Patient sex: M
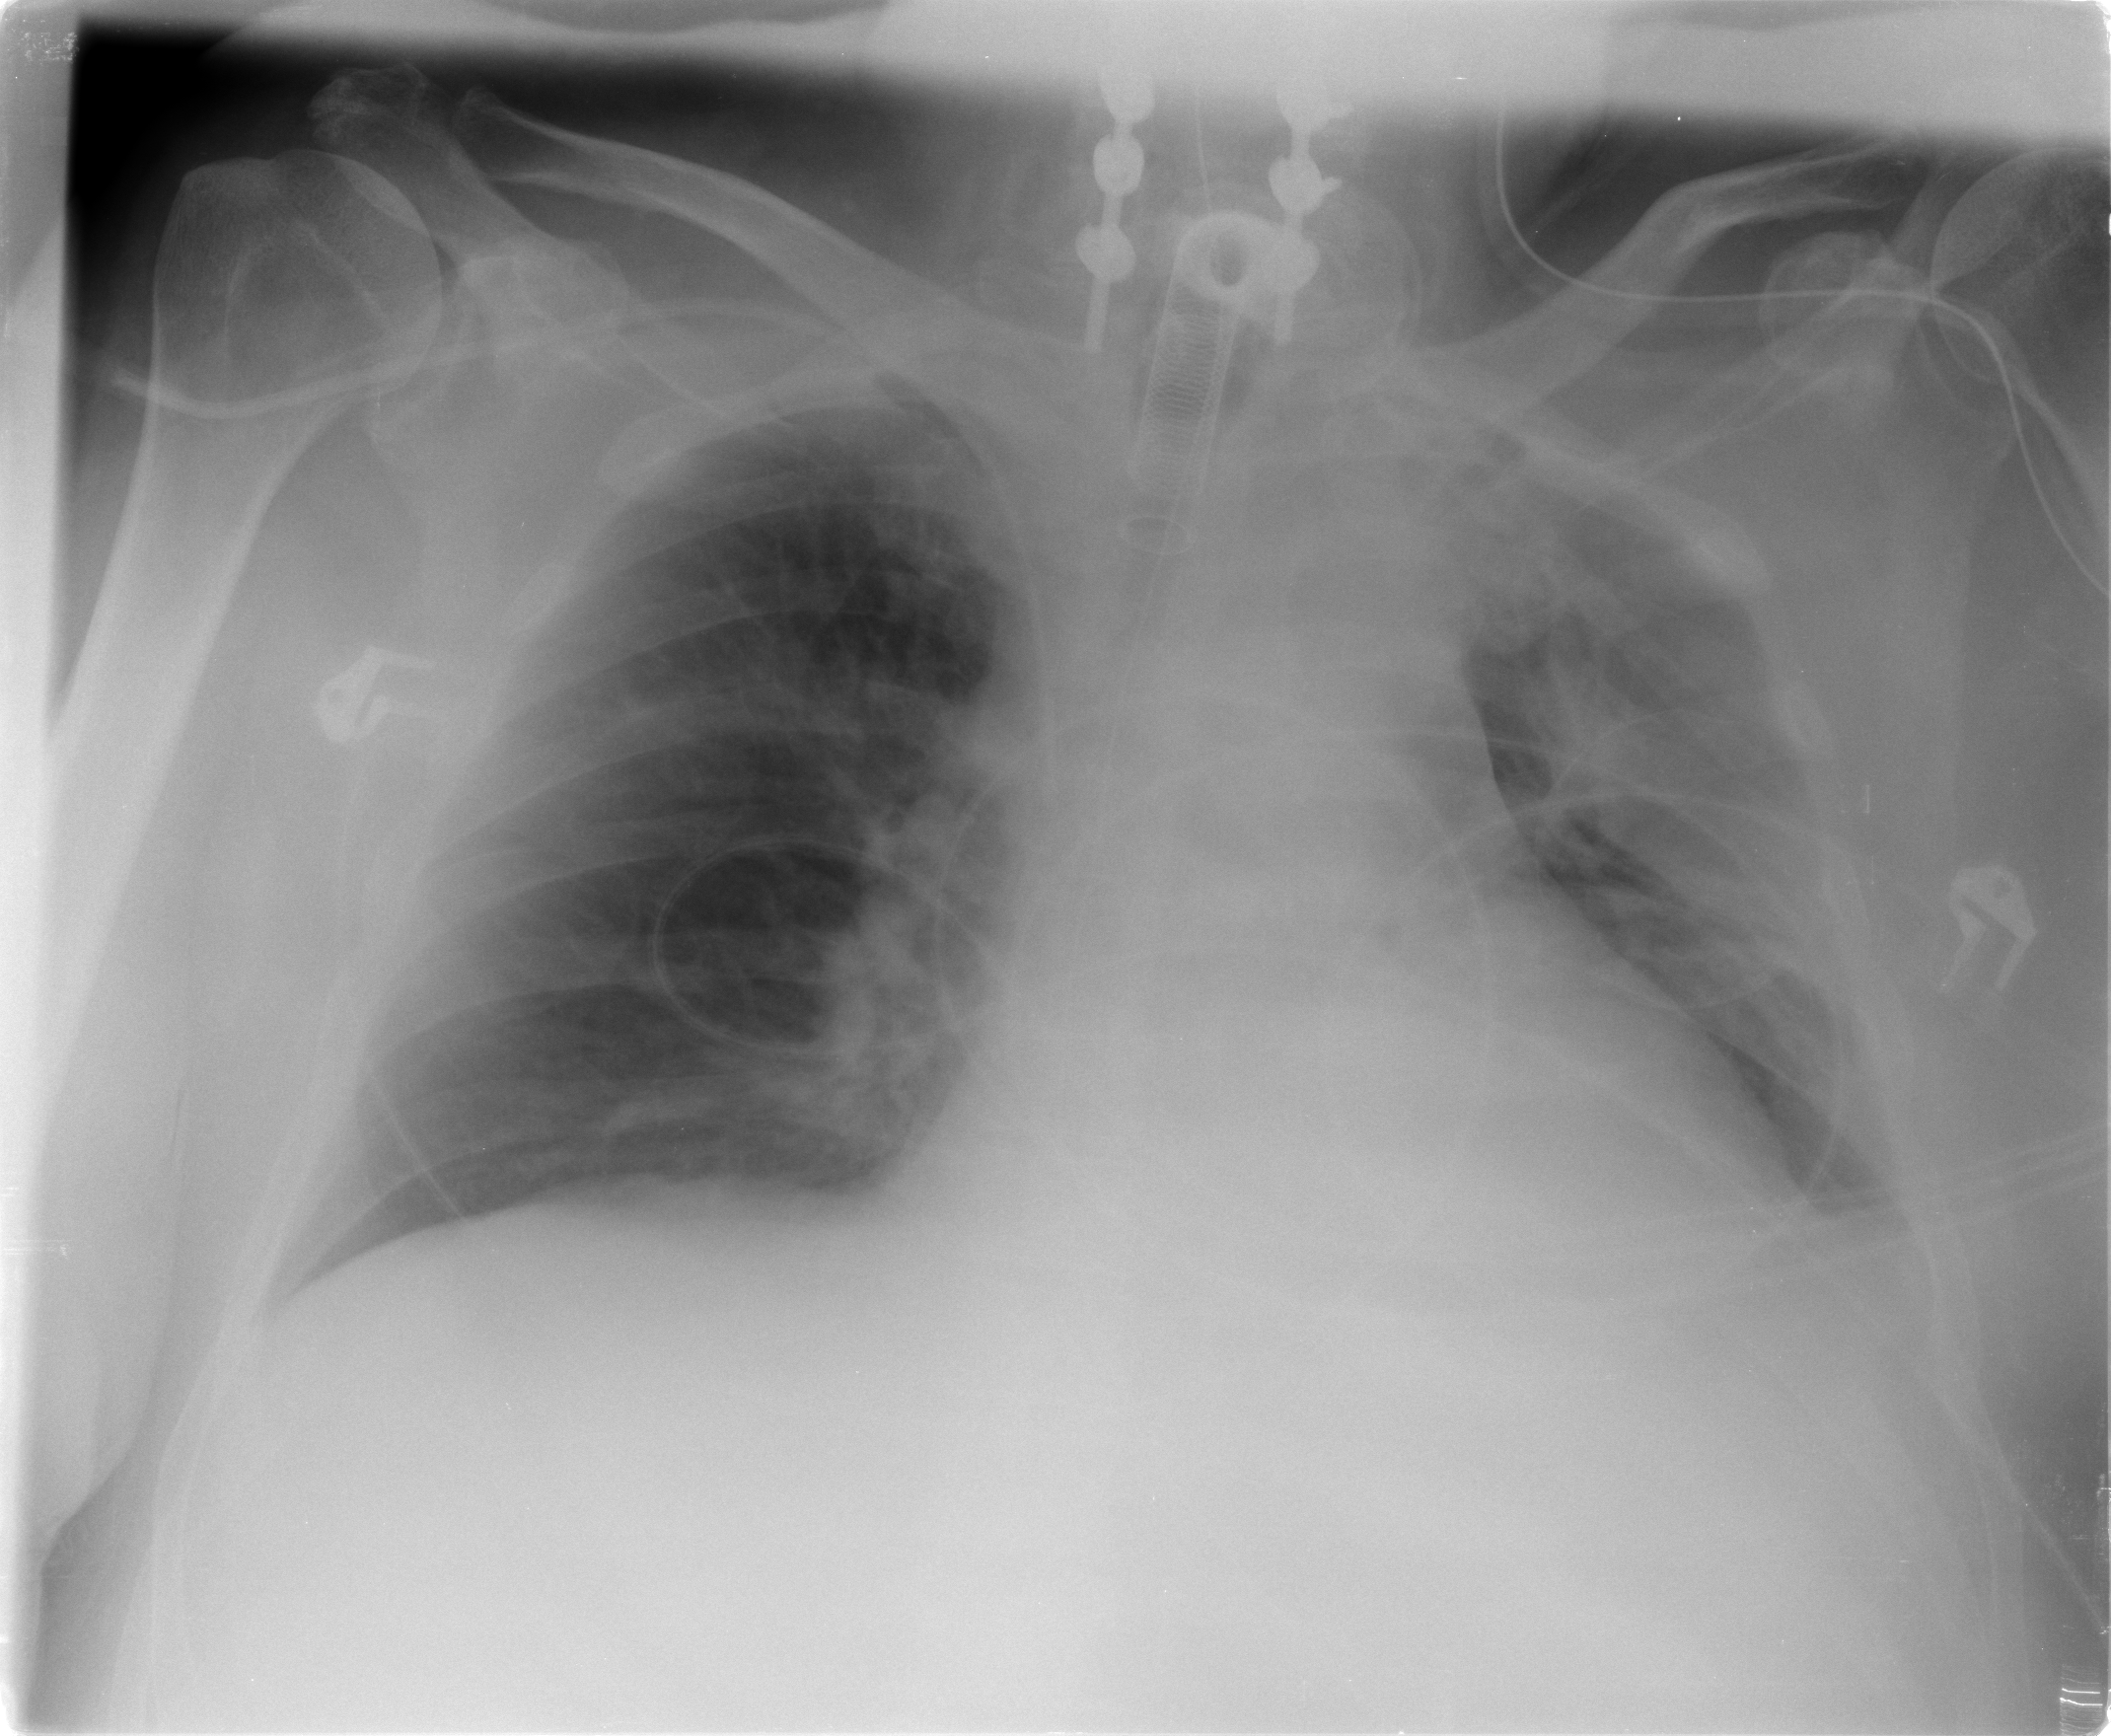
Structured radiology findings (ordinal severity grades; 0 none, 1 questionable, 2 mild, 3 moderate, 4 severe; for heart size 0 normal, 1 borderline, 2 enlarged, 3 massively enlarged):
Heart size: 0
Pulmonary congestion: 0
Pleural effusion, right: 0
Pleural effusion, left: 2
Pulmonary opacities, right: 0
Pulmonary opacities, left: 2
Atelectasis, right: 0
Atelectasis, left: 3